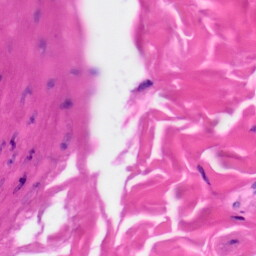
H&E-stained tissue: Skin